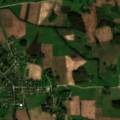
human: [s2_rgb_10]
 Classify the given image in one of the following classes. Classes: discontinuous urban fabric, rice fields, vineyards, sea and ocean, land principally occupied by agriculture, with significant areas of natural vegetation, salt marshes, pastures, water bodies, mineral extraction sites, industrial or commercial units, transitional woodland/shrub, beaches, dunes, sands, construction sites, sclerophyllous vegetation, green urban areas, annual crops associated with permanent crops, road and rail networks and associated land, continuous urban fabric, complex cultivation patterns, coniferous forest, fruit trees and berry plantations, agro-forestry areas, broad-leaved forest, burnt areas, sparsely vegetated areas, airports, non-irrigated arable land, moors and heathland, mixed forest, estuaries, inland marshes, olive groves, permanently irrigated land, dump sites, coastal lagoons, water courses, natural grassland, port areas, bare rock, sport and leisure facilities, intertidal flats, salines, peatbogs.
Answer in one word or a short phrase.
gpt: discontinuous urban fabric, non-irrigated arable land, complex cultivation patterns, land principally occupied by agriculture, with significant areas of natural vegetation